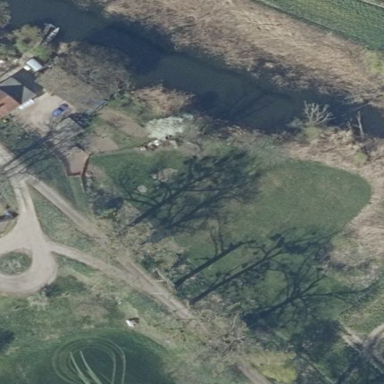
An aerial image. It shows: Oxbow water feature in natural setting.